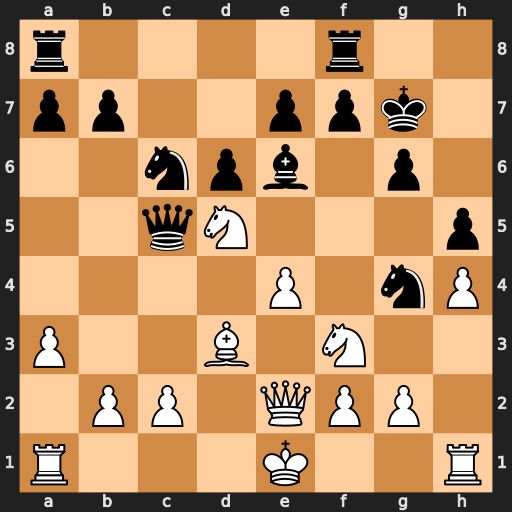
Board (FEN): r4r2/pp2ppk1/2npb1p1/2qN3p/4P1nP/P2B1N2/1PP1QPP1/R3K2R
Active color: w
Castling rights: KQ
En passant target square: -
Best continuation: b4 Qxf2+ Qxf2 Nxf2 Kxf2